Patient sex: M
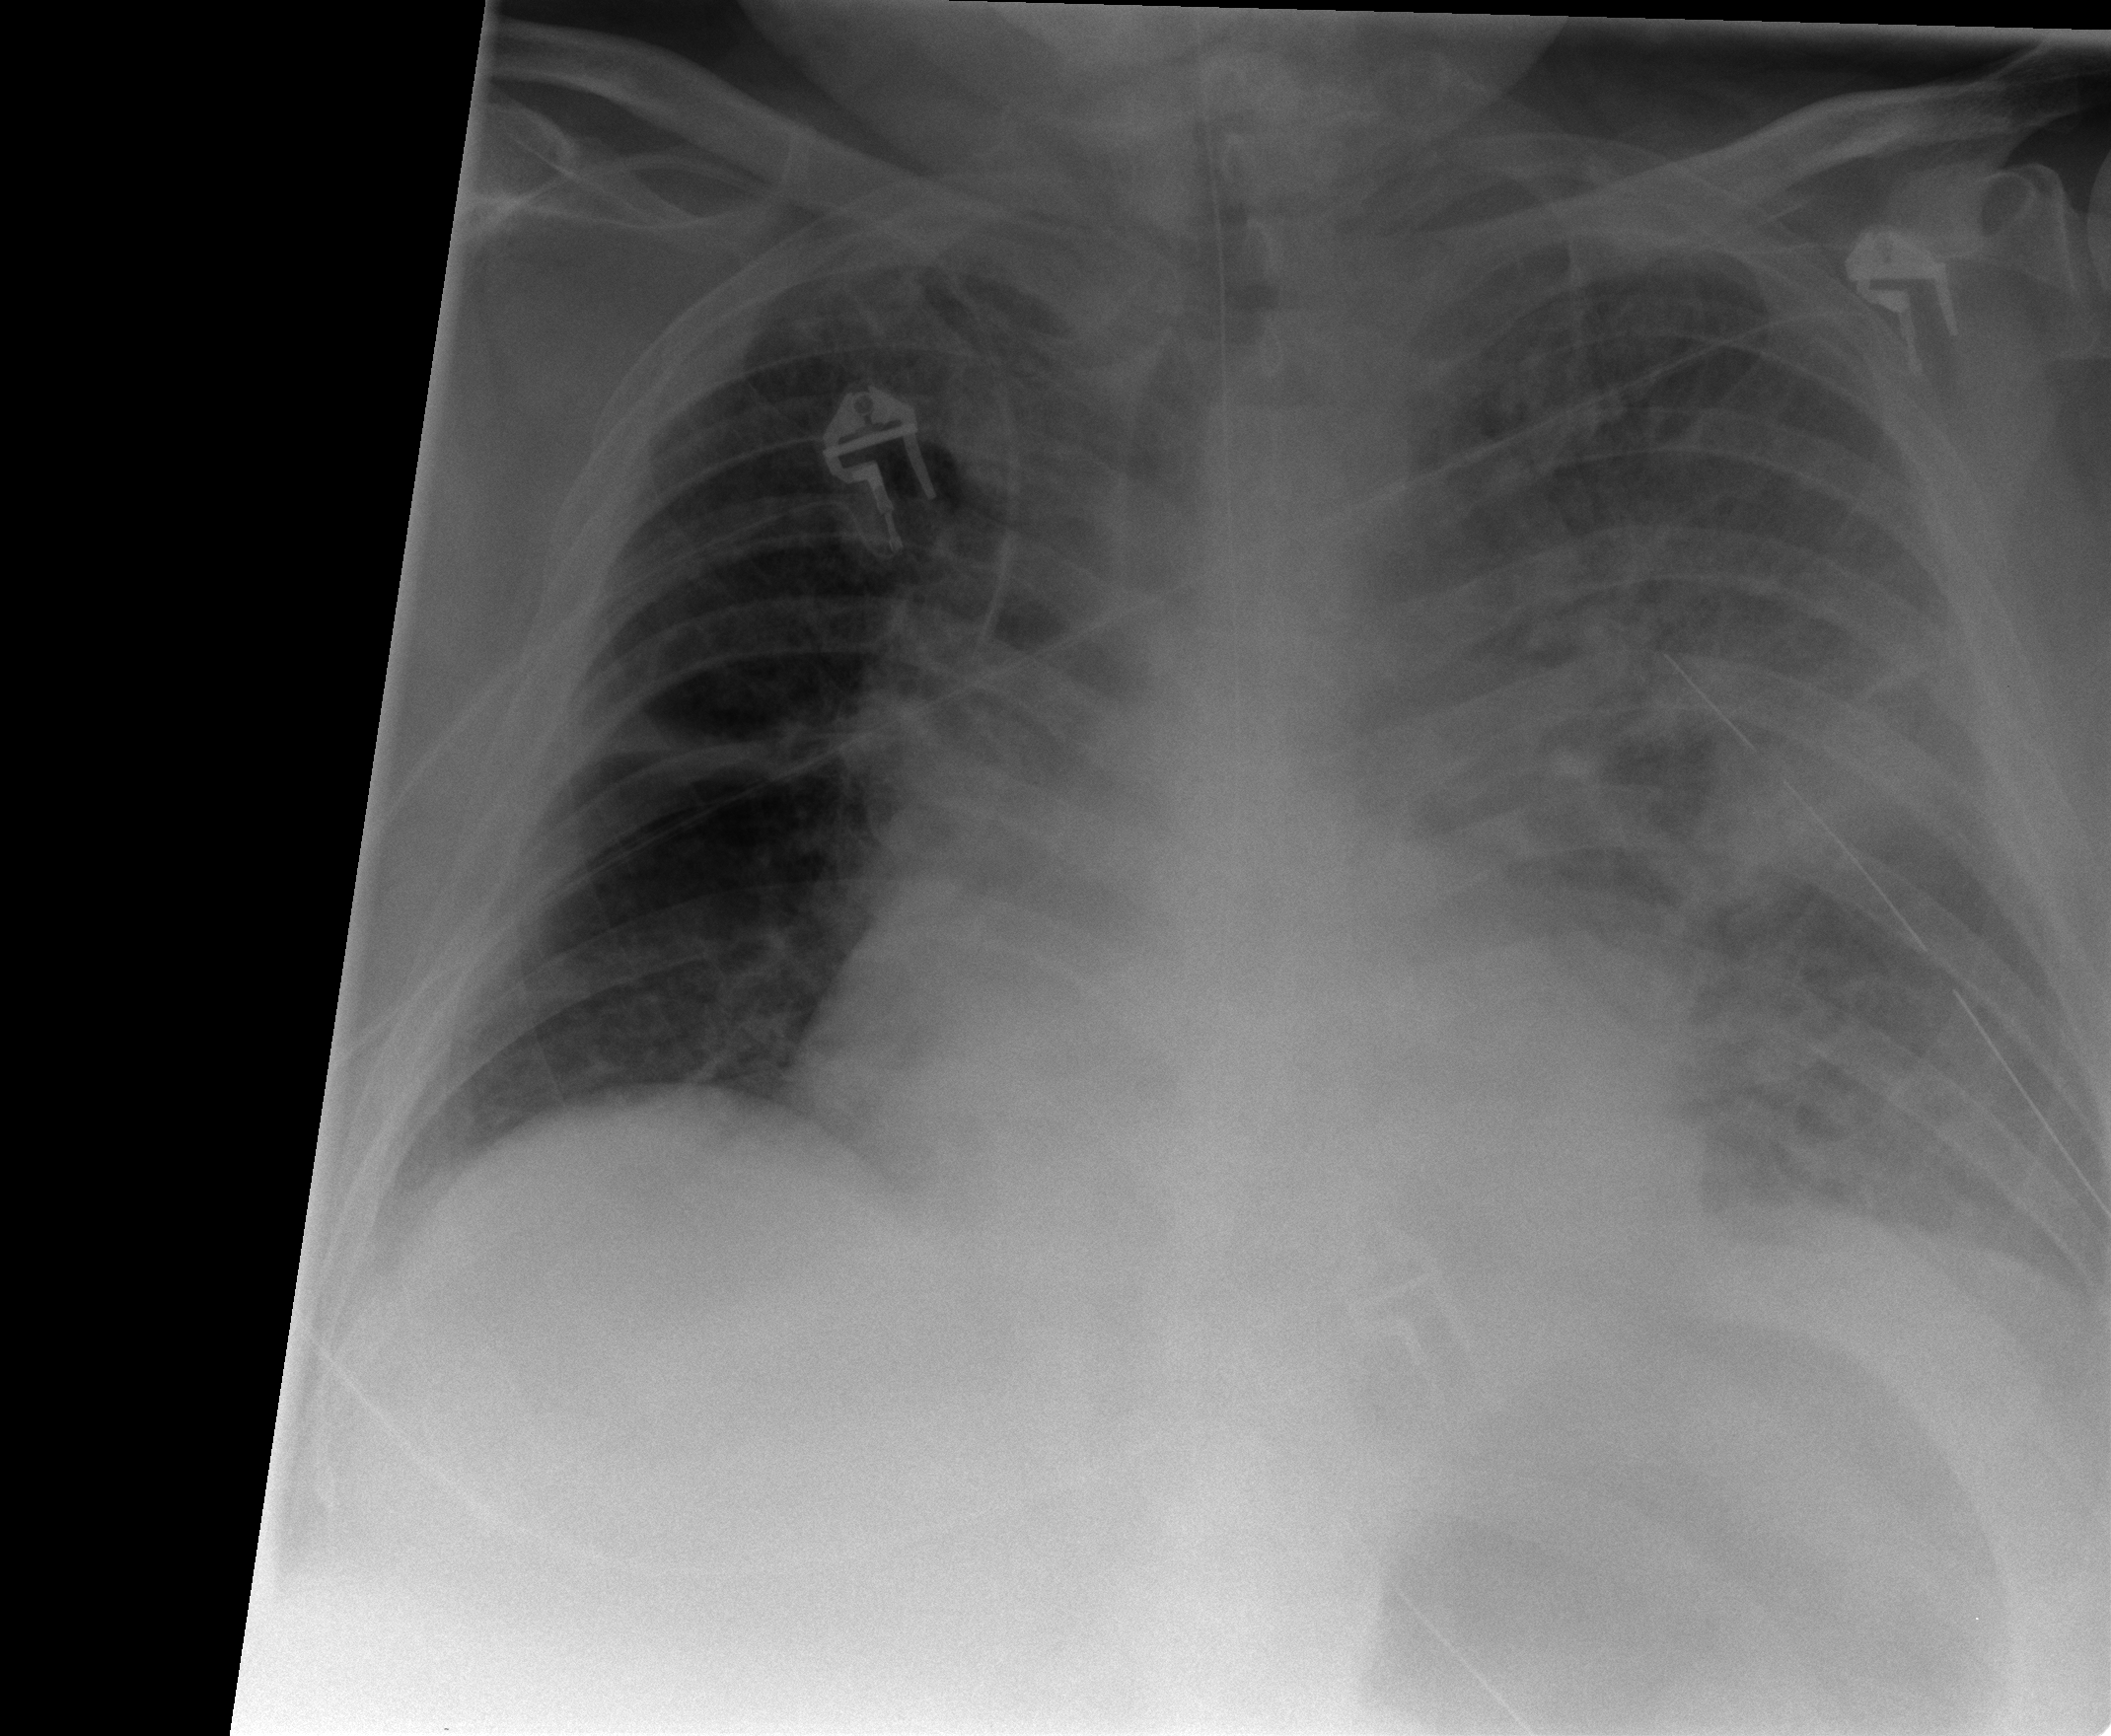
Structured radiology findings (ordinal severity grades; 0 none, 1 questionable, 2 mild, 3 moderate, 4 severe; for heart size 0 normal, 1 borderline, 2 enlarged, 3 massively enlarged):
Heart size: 2
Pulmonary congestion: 2
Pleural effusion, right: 1
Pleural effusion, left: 2
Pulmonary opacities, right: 2
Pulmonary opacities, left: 3
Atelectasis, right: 2
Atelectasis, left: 3